Question: It must be simple but I can't figure it out. How to change the height of slider control in windows phone? No matter how large value I set for 'Height' it remains as it is
'''
<Slider Width="100" Height="600" />
'''

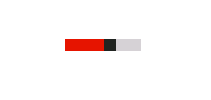
Answer: Open the page in Expression Blend
1. Right click on Slider Control on Page .
2. Select Edit Template and Select Edit Current/ Edit a copy as you wish.
3. Change width values in Scale sub tab of Render Tab for the properties HorizontalTrack, HorizontalFill,HorizontalThumb in Expression Blend and you will see the difference.
Save the page and get back to Visual Studio and your custom template will be added to page resources.

And the result will be like

Template code :- which might be of help for you.
'''
<phone:PhoneApplicationPage.Resources>
<ControlTemplate x:Key="PhoneSimpleRepeatButton" TargetType="RepeatButton">
<Rectangle Fill="Transparent"/>
</ControlTemplate>
<Style x:Key="SliderStyle1" TargetType="Slider">
<Setter Property="Template">
<Setter.Value>
<ControlTemplate TargetType="Slider">
<Grid Background="Transparent">
<Grid x:Name="HorizontalTemplate" Margin="{StaticResource PhoneHorizontalMargin}">
<Grid.ColumnDefinitions>
<ColumnDefinition Width="Auto"/>
<ColumnDefinition Width="12"/>
<ColumnDefinition Width="*"/>
</Grid.ColumnDefinitions>
<Rectangle x:Name="HorizontalFill" Fill="{TemplateBinding Foreground}" Height="12" IsHitTestVisible="False" Margin="0,22,0,50" RenderTransformOrigin="0.5,0.5">
<Rectangle.RenderTransform>
<CompositeTransform ScaleY="2.9"/>
</Rectangle.RenderTransform>
</Rectangle>
<Rectangle x:Name="HorizontalTrack" Grid.Column="2" Fill="{TemplateBinding Background}" Height="12" IsHitTestVisible="False" Margin="0,22,0,50" Opacity="0.2" RenderTransformOrigin="0.5,0.5">
<Rectangle.RenderTransform>
<CompositeTransform ScaleY="2.9"/>
</Rectangle.RenderTransform>
</Rectangle>
<RepeatButton x:Name="HorizontalTrackLargeChangeDecreaseRepeatButton" IsTabStop="False" Template="{StaticResource PhoneSimpleRepeatButton}"/>
<RepeatButton x:Name="HorizontalTrackLargeChangeIncreaseRepeatButton" Grid.Column="2" IsTabStop="False" Template="{StaticResource PhoneSimpleRepeatButton}"/>
<Thumb x:Name="HorizontalThumb" Grid.Column="1" Height="12" Margin="0,22,0,50" Width="12" RenderTransformOrigin="0.5,0.5">
<Thumb.RenderTransform>
<CompositeTransform ScaleY="4.65"/>
</Thumb.RenderTransform>
<Thumb.Template>
<ControlTemplate>
<Canvas Background="{StaticResource PhoneForegroundBrush}" Height="12" Width="12">
<Rectangle Fill="Transparent" Height="84" IsHitTestVisible="True" Canvas.Left="-24" Canvas.Top="-22" Width="60"/>
</Canvas>
</ControlTemplate>
</Thumb.Template>
</Thumb>
</Grid>
</Grid>
</ControlTemplate>
</Setter.Value>
</Setter>
</Style>
'''
And usage it in control like:-
'''
<Slider Margin="0,49,56,348" HorizontalAlignment="Right" Width="360" Style="{StaticResource SliderStyle1}" />
'''